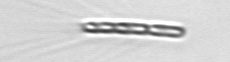
Label: Chaetoceros_subtilis